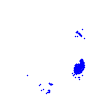
Particle: electron